Question: I'm creating a little dashboard page using CSS, i'm just planning the layout and div's i would need to use. I can't help but think i'm making this more complicated than it is. I've created the below image with a each colour meaning a different div.

The main outer red will the content div on the page. I'm unsure if i'll need the grey and the blue div's? Or would the the dark red div be above the grey one yet below the blue one.
Apologies for this pretty daft drawing, but i thought it was best to try and show what i was thinking.
thanks
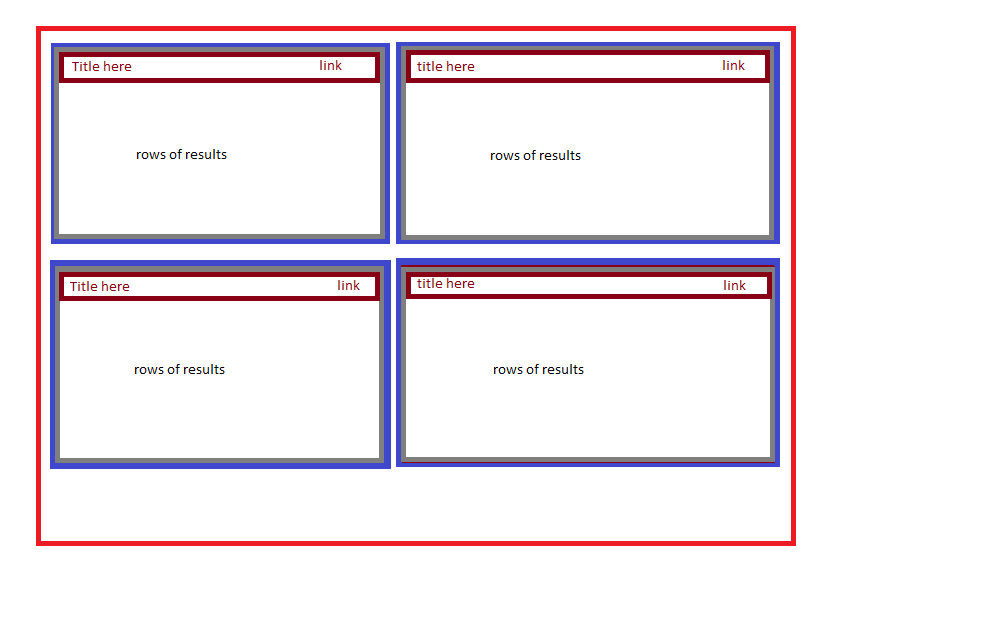
Answer: Try this...
'''
<div id="wrap">
<div class="box">
<div class="title">
<span class="left">Title</span>
<span class="right">Link</span>
</div>
<div class="results">Results here...</div>
</div>
<div class="box">
<div class="title">
<span class="left">Title</span>
<span class="right">Link</span>
</div>
<div class="results">Results here...</div>
</div>
<div class="box">
<div class="title">
<span class="left">Title</span>
<span class="right">Link</span>
</div>
<div class="results">Results here...</div>
</div>
<div class="box">
<div class="title">
<span class="left">Title</span>
<span class="right">Link</span>
</div>
<div class="results">Results here...</div>
</div>
</div>
#wrap {}
.box {display: inline-block; width: 400px; height: 400px; border: 1px solid blue; margin: 0 25px 50px 0;}
.title {position: relative; border: 1px solid red;}
.title span {position: absolute; top: 0; display: inline-block;}
.title .left {left: 0;}
.title .right {right: 0;}
.results {}
'''
Hope it helps.